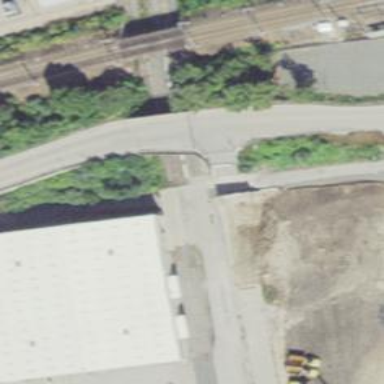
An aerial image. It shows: Level crossing along the railway.